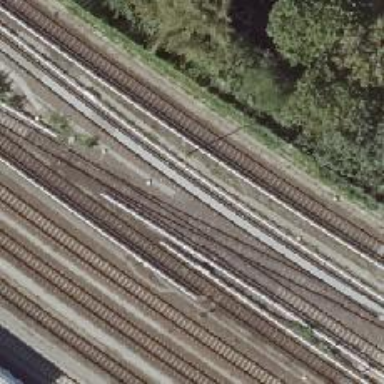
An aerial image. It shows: Yard serving the electrified light rail railway.